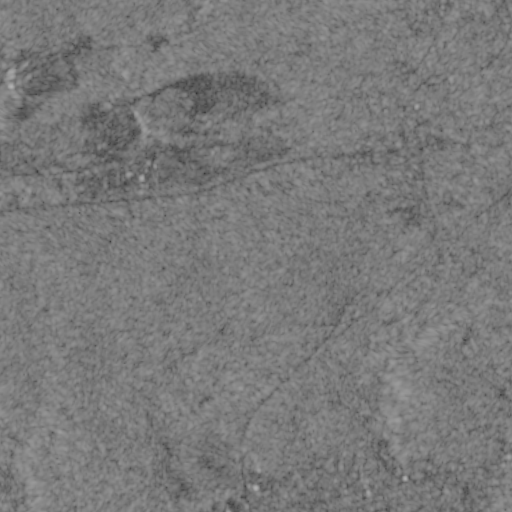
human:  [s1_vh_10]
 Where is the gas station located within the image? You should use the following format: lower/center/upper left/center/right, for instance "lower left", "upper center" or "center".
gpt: The gas station is located in the lower right of the image.
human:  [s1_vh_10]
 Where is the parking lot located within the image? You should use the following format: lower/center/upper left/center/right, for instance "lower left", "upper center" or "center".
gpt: The parking lot is located in the lower right of the image.
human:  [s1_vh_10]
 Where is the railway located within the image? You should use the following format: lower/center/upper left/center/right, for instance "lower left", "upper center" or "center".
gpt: The railway is located in the lower right of the image.
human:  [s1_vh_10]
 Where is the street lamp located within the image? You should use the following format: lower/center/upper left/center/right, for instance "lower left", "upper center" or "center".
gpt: The street lamp is located in the upper right of the image.
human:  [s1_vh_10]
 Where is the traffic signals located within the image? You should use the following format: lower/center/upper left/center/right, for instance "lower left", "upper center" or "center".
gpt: The traffic signals is located in the lower right of the image.
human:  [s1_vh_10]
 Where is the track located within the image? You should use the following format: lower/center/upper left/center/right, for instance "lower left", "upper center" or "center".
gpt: There is no track in the image.

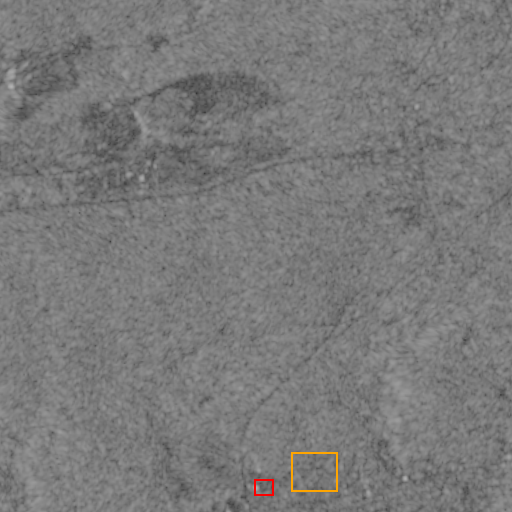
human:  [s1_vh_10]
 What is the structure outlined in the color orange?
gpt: The structure outlined in orange is a park.
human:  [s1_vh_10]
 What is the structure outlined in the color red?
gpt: The structure outlined in red is a building.
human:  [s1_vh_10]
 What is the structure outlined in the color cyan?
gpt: There is no cyan outline.